Field crop: maize
Growth stage: 2
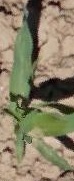
Species: maize